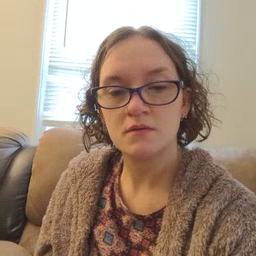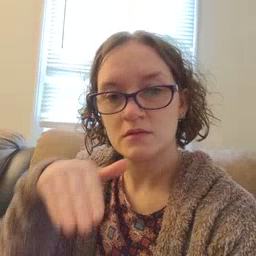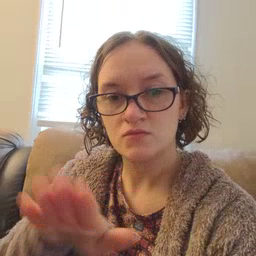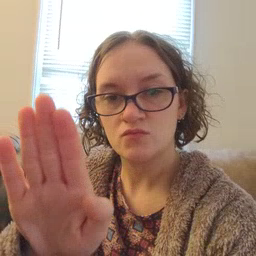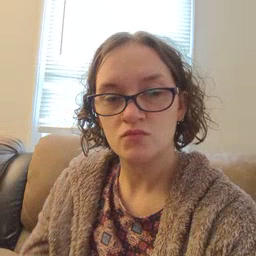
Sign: into